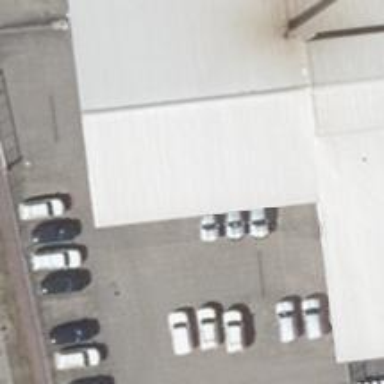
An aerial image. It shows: Close-up view of roof part of building.